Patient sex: F
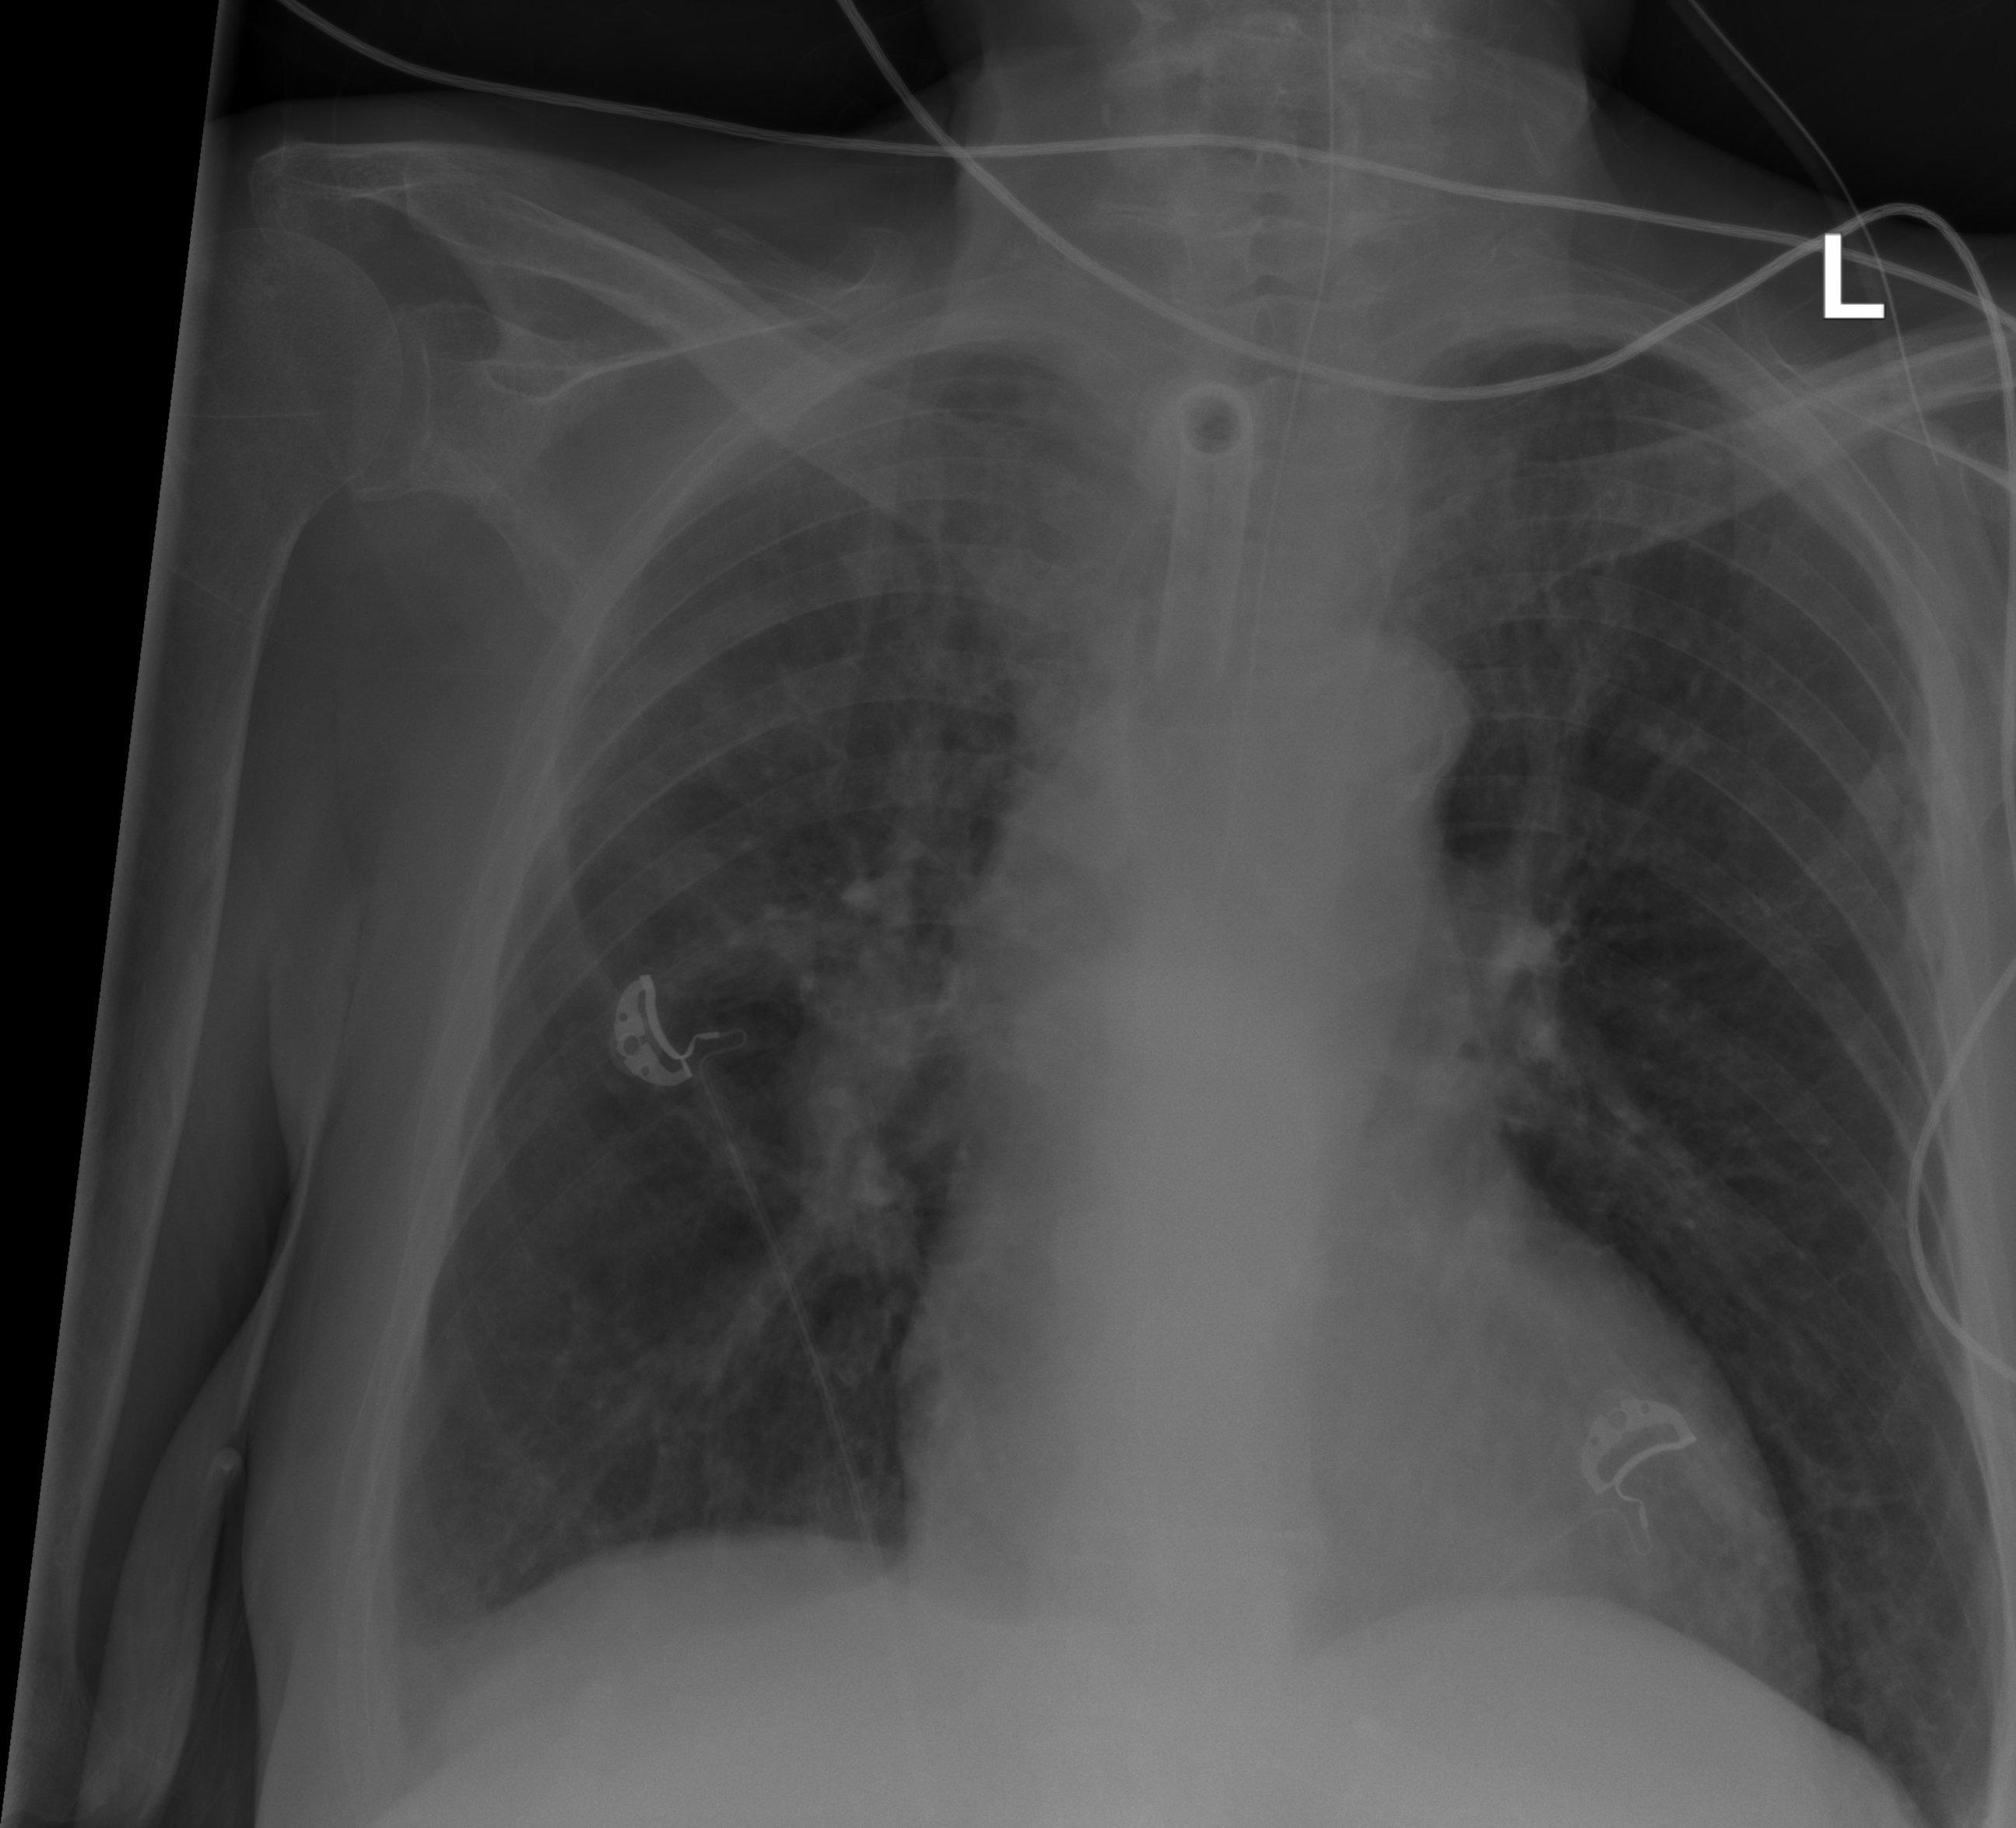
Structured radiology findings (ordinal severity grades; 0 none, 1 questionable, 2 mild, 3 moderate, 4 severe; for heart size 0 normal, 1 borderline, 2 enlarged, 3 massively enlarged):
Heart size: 1
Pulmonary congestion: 2
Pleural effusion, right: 2
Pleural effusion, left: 0
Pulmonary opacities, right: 2
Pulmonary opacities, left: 2
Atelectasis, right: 2
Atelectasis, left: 2